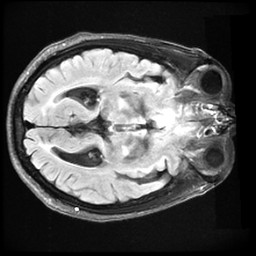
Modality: FLAIR
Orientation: axial
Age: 63
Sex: male
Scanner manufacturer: ge
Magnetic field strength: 3 T
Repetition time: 11 s
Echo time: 0.1497 s